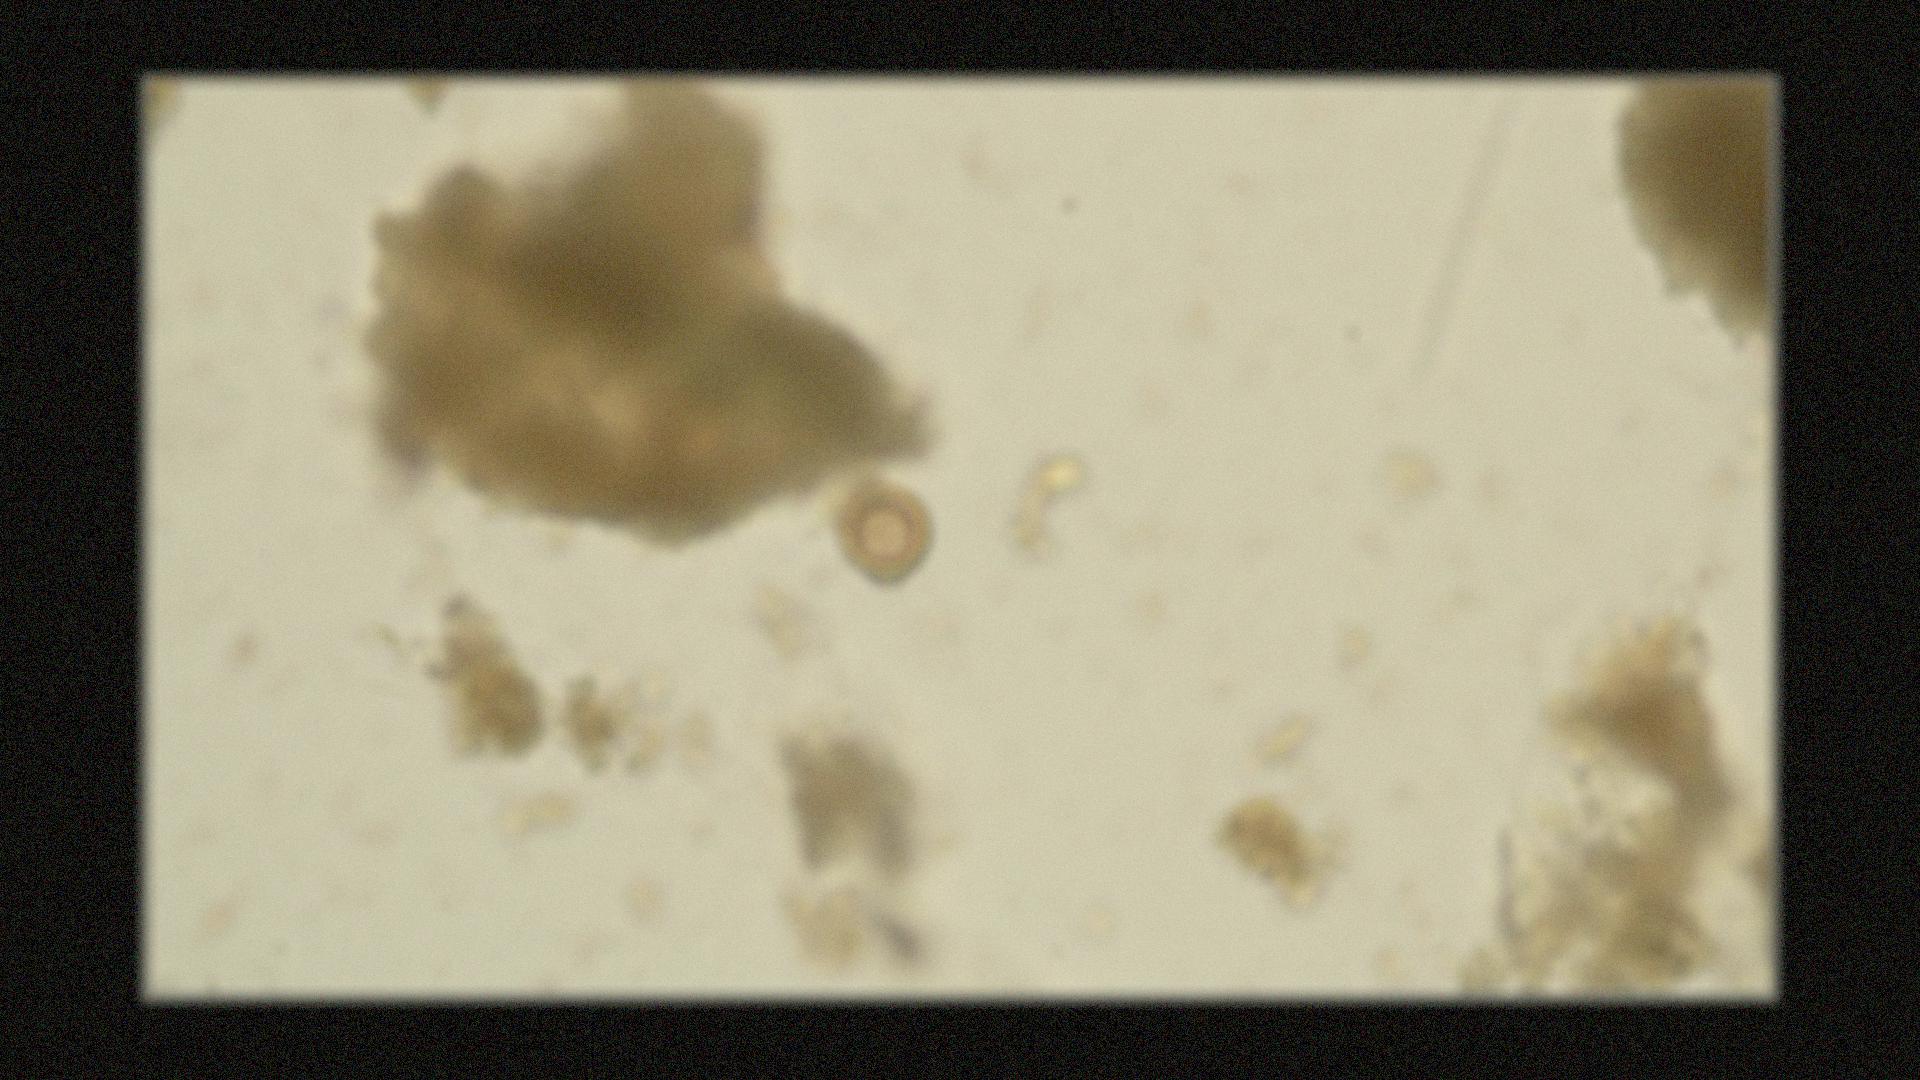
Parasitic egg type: Taenia spp. egg